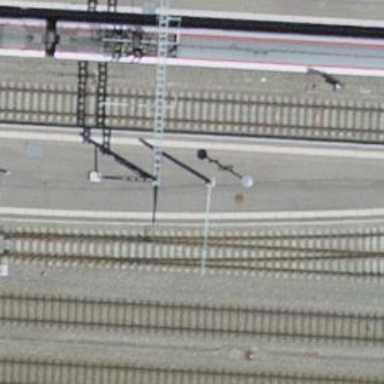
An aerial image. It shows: Electrified rail siding with contact line.